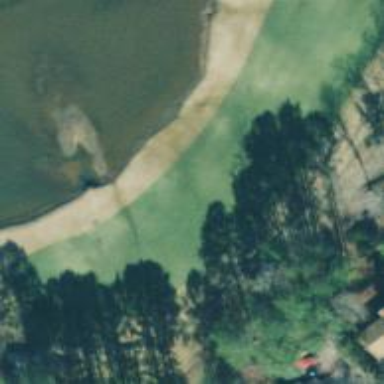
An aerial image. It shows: View of golf hole.